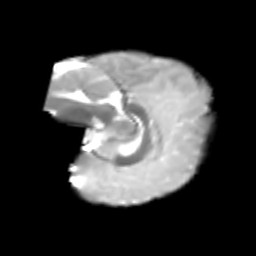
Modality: T2w
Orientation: sagittal
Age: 7
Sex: male
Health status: healthy